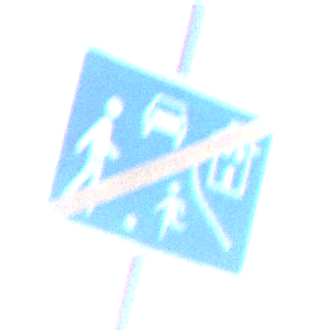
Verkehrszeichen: EndeVerkehrsberuhigterBereich
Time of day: MorningAfternoon
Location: Outdoor (Nature)
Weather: Clear
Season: NotSpecified
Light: Natural